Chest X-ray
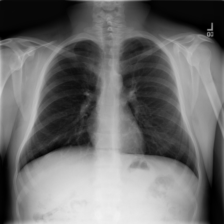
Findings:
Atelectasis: negative
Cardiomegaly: negative
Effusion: negative
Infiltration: negative
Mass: negative
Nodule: negative
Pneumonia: negative
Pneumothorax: negative
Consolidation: negative
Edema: negative
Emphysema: negative
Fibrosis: negative
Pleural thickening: negative
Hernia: negative